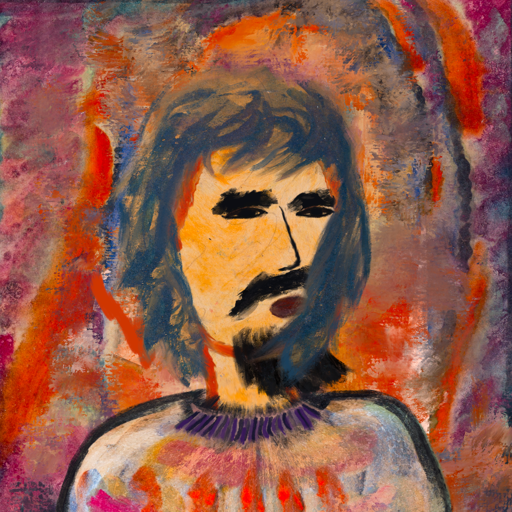
Background: Experience, Head And Neck Side: Experience, Face Side: Mosgoul, Bust: Childish, Hair Side: In_The_Sun, Head Accessory: Blank, Second Necklace: Blank, Necklace: HillGirl, Baby: Blank